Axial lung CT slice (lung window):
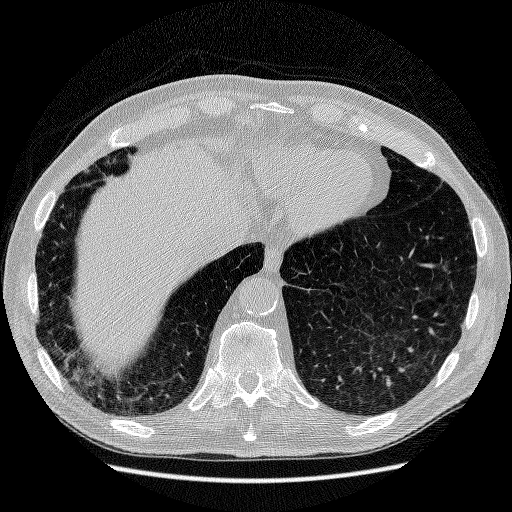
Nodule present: no